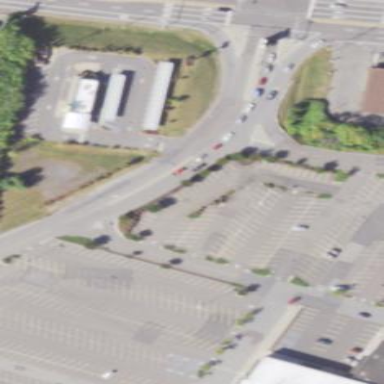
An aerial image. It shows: Parking area with surface.